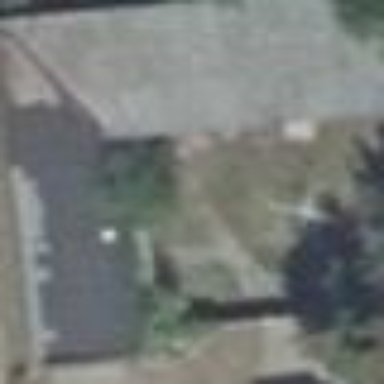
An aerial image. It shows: Garage building.